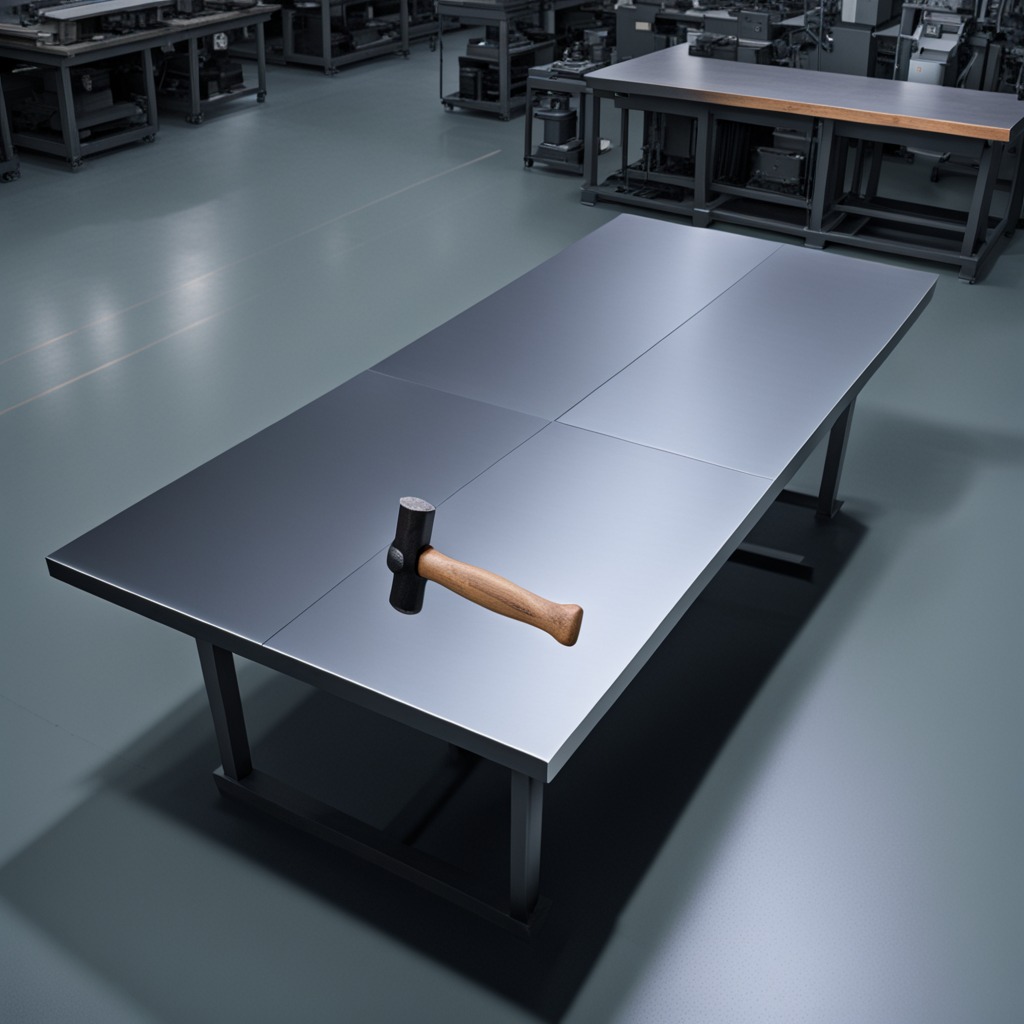
A hammer lies on the tabletop.